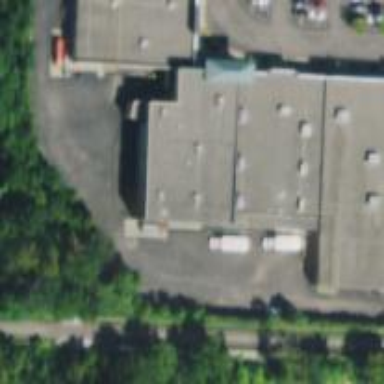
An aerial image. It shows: Retail building.